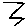
Label: zigzag